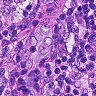
Metastatic tissue present: no